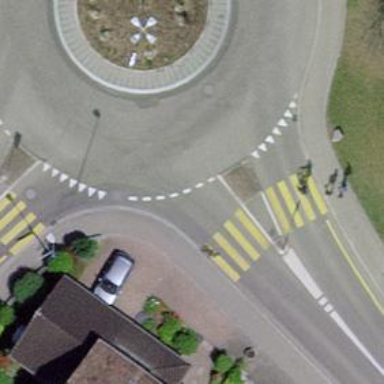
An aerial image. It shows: Tertiary road with asphalt surface leading to roundabout.